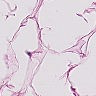
Metastatic tissue present: no